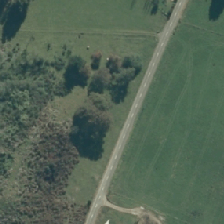
Land cover: manuka_kanuka